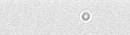
Label: camera_spot